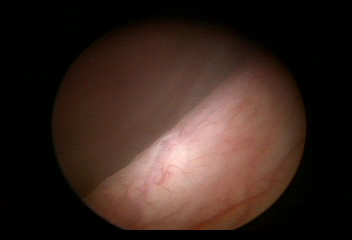
Modality: WLC
Class: Normal mucosa
Bladder cancer association: No